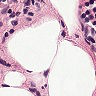
Metastatic tissue present: no